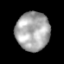
Tissue: lung
Cell type: T cells
Senescence score: 0.2412
Nuclear area (px): 1275
Mean DAPI intensity: 168.471